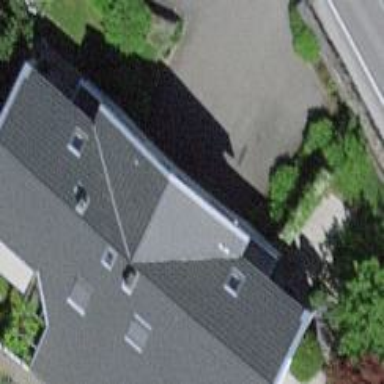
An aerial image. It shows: Building with gabled roof oriented along and colored grey.